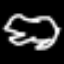
Label: frog